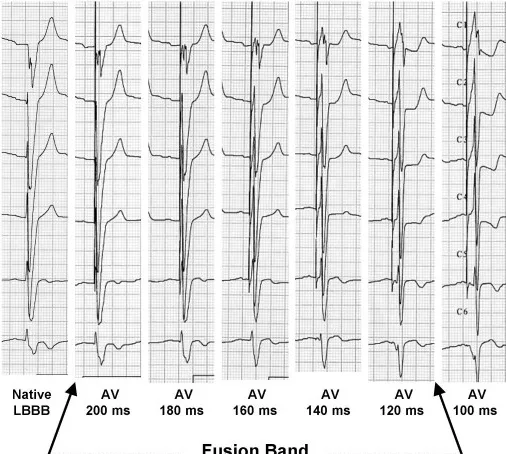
ECG morphology at different AV intervals. Different ECG morphology corresponding to each programmed AV interval, including the basal ECG of the patient without ventricular pacing. With the progressive shortening of the programmed AV interval, QRS morphology (mainly in V1 lead) changes from LBBB to a RBBB-like trace at the shortest AV interval, corresponding to a complete capture of both ventricles by LV pacing. Different degrees of ventricular fusion between RV spontaneous activation and LV pacing can be seen for AV intervals programmed in the range 200-120 ms.
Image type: electrography (ekg)